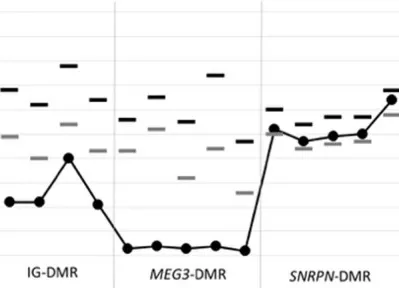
Results of molecular analyses. A, The results of methylation analysis using pyrosequencing: Black and gray dotted lines depict upper and lower limit values of the reference range, respectively. The methylation levels of the IG-DMR and MEG3-DMR were below the lower limit values of the reference range.
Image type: pathology (masson_trichrome)